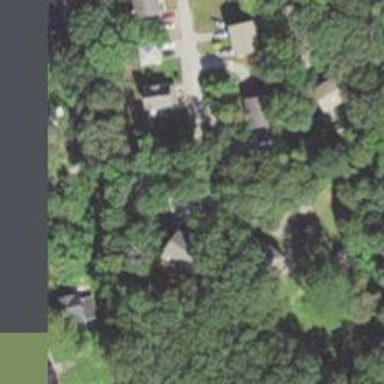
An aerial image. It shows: Residential driveway designated as service road.